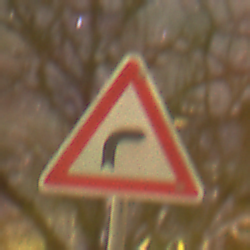
Verkehrszeichen: KurveRechts
Umgebung: Outdoor, Suburban
Tageszeit: Night
Wetter: Clear
Licht: Artificial
Jahreszeit: NotSpecified
Kontrast: HighContrast